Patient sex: F
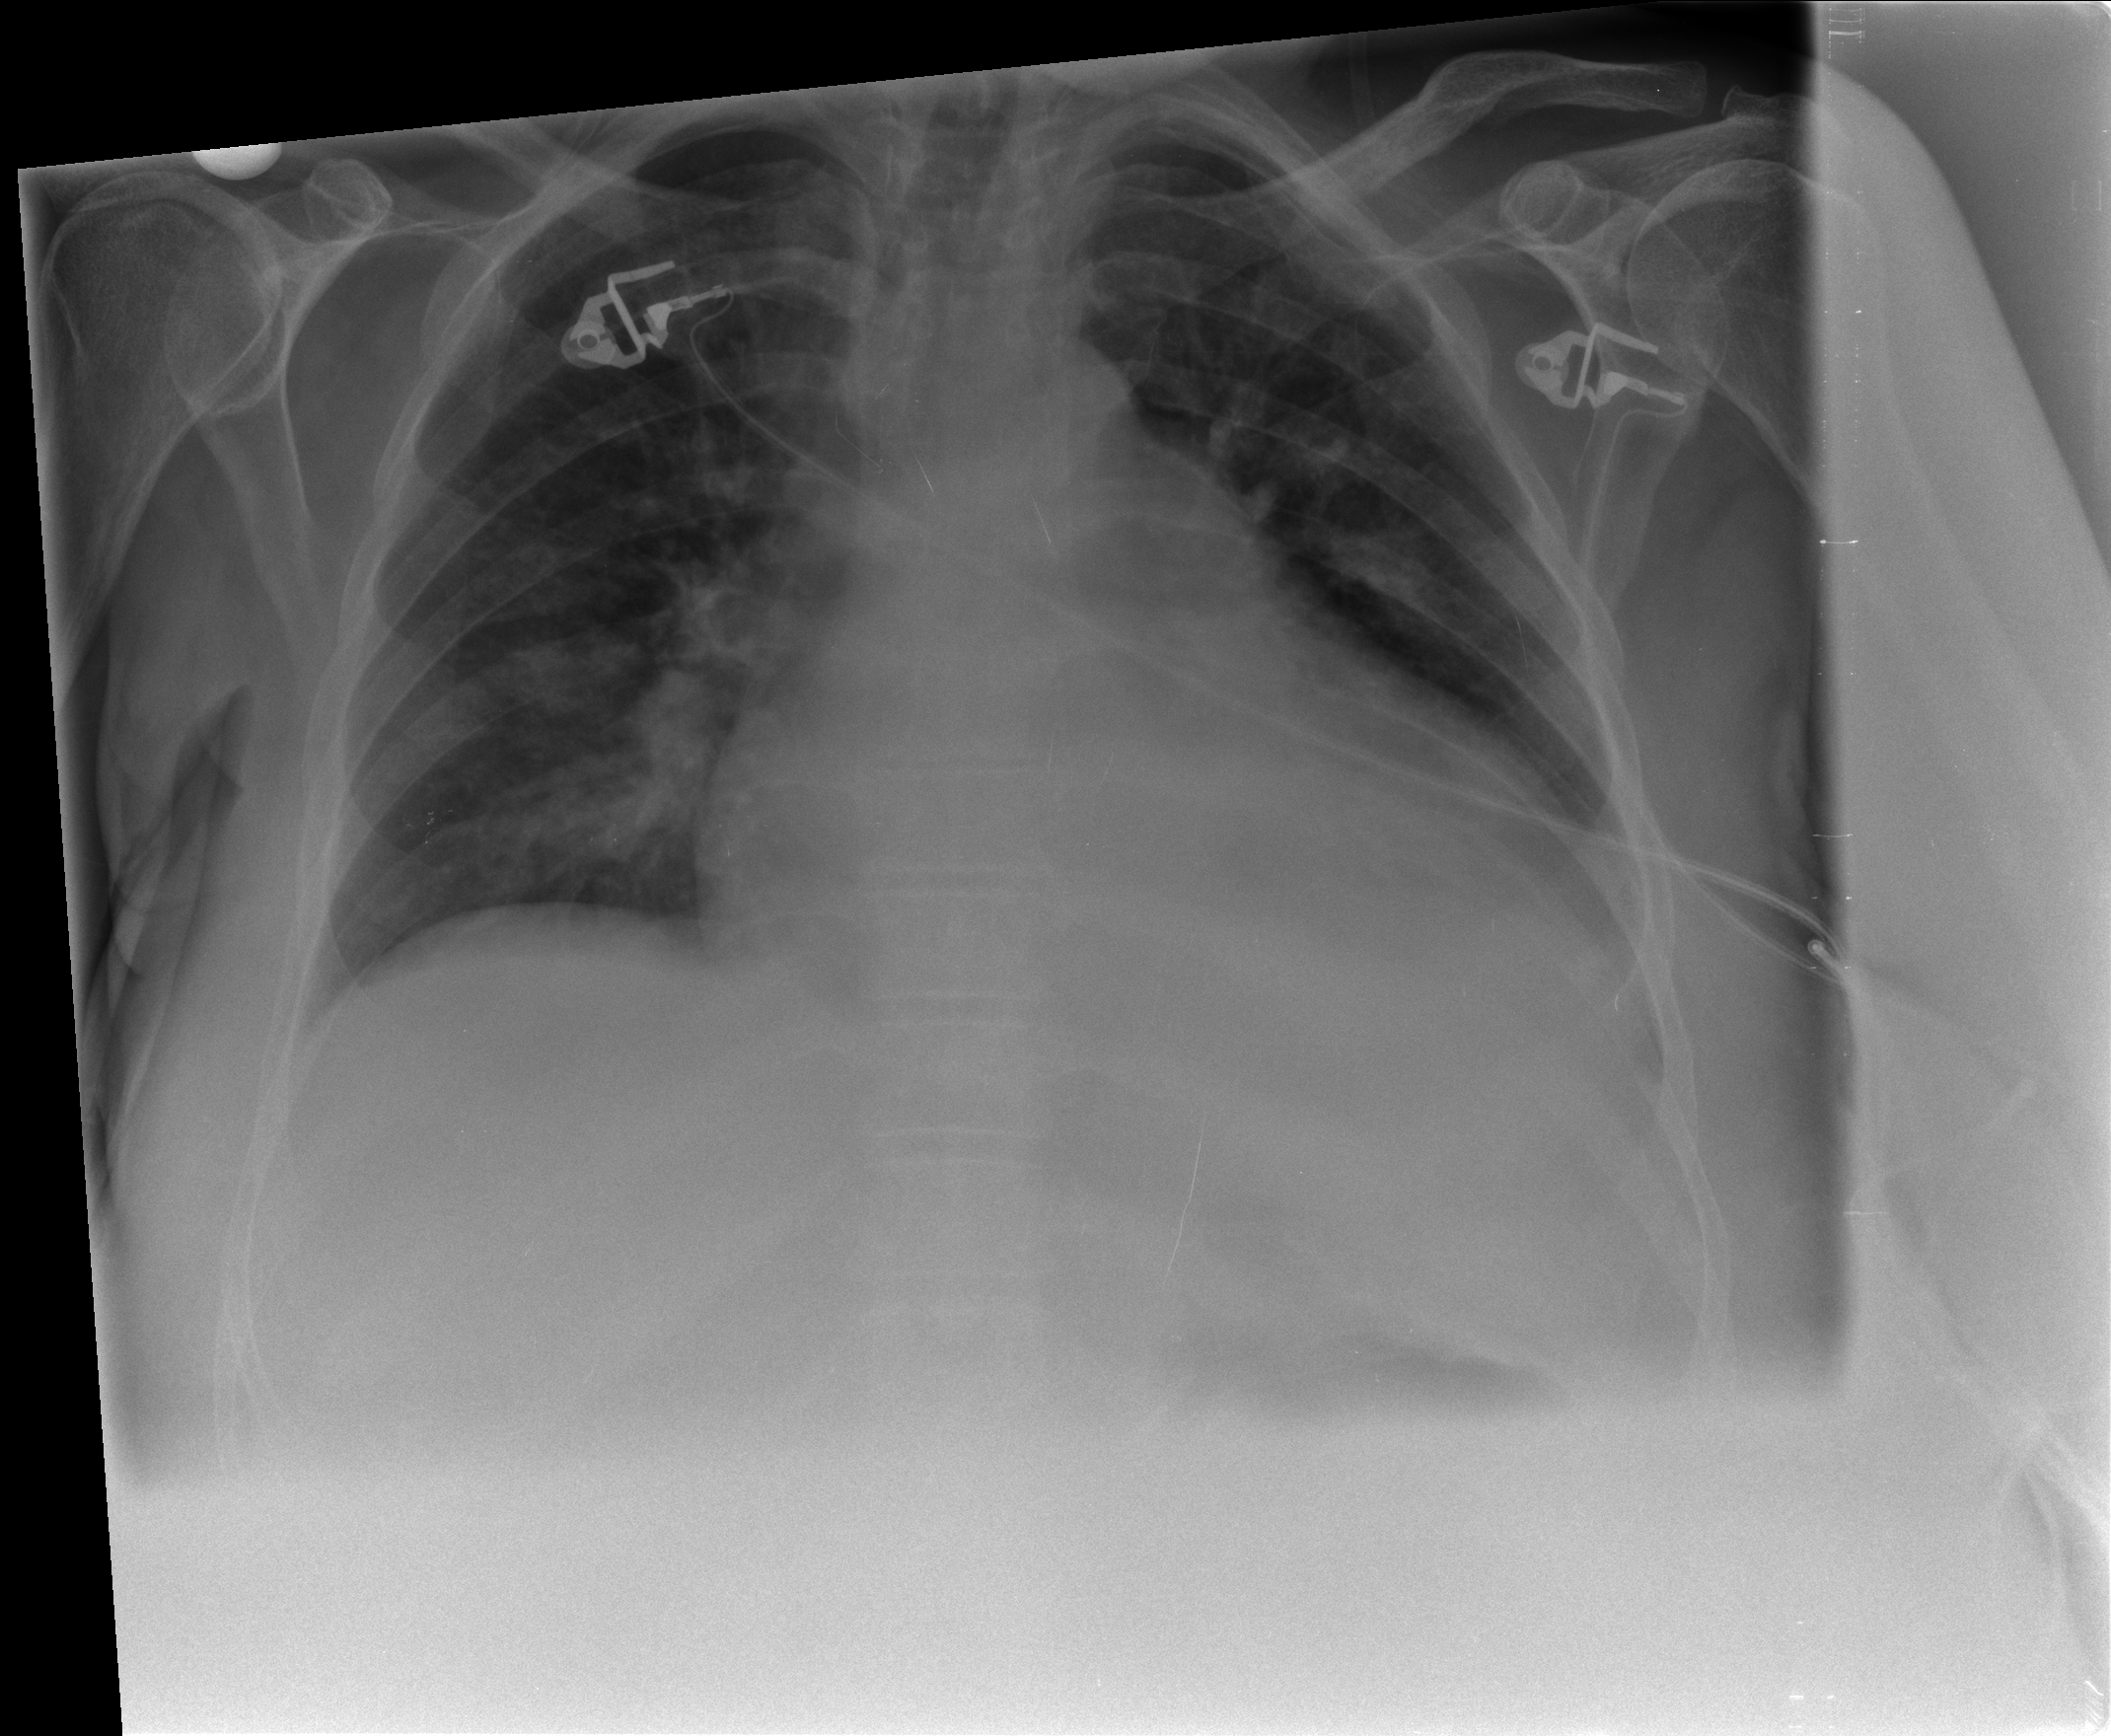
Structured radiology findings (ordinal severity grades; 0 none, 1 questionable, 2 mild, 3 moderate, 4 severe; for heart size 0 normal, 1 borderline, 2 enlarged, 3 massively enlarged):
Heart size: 2
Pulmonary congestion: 0
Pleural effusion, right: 0
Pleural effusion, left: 1
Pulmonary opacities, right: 1
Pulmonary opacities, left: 0
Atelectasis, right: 1
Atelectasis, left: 1